Field crop: tomato
Growth stage: 2
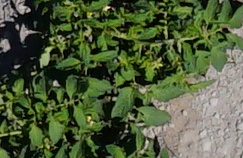
Species: tomato